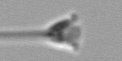
Label: Asterionellopsis_glacialis